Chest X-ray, AP view. Patient: 70 years old, sex F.
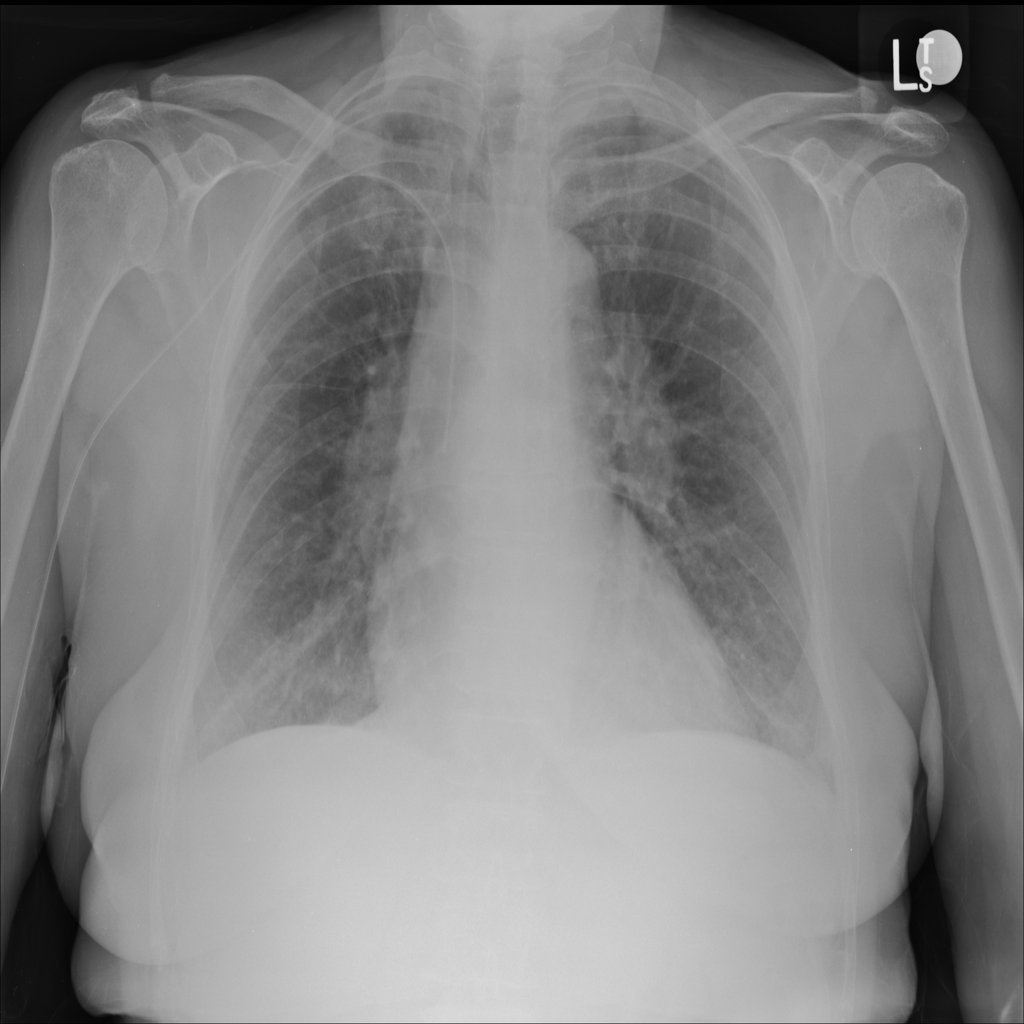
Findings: No Finding